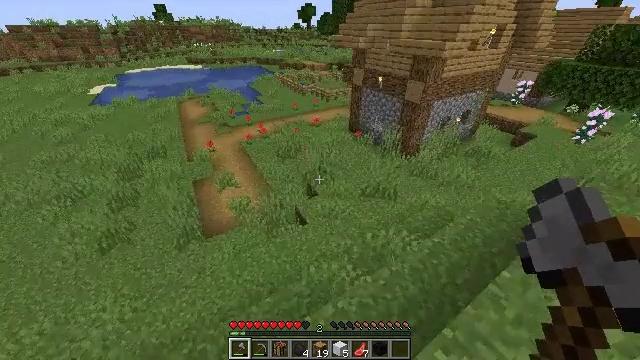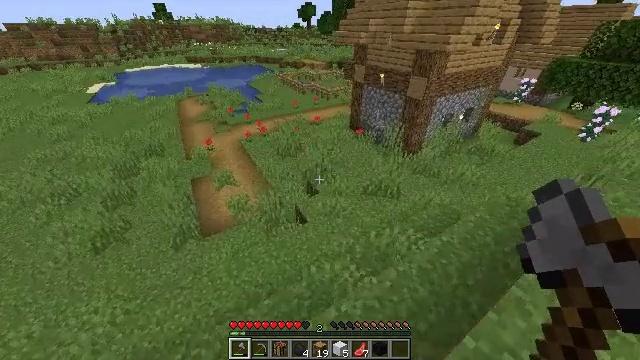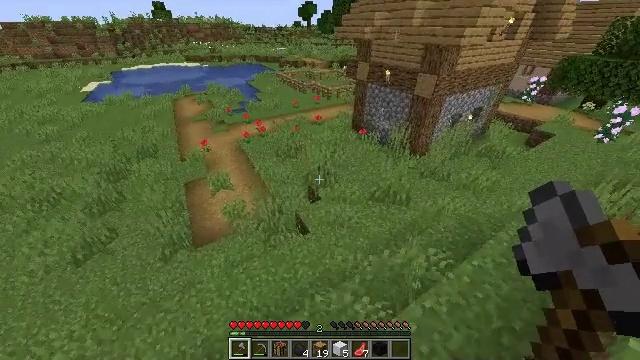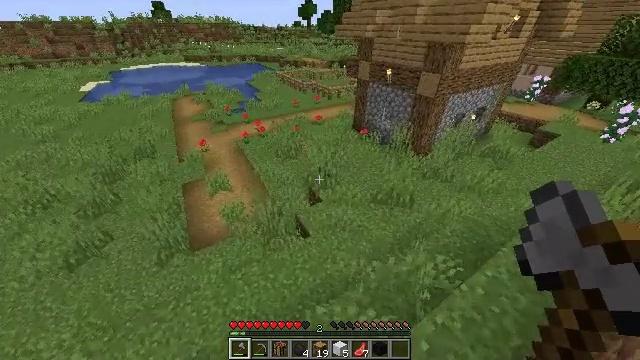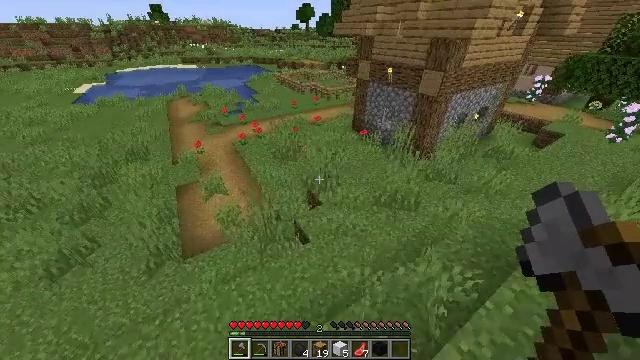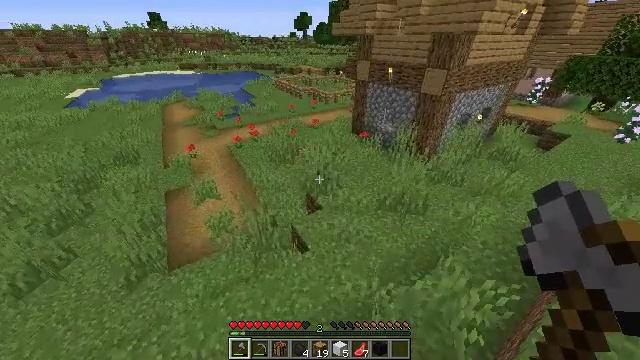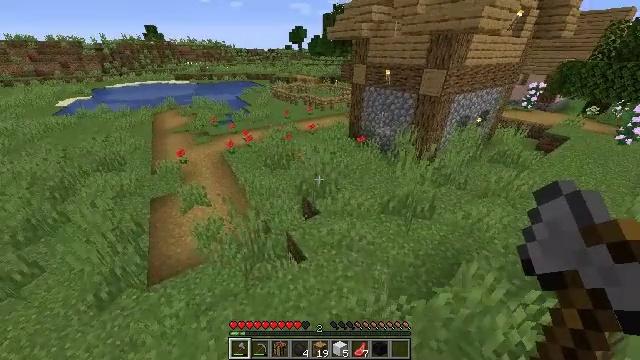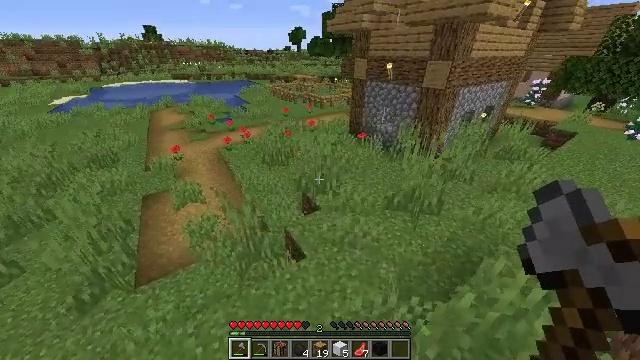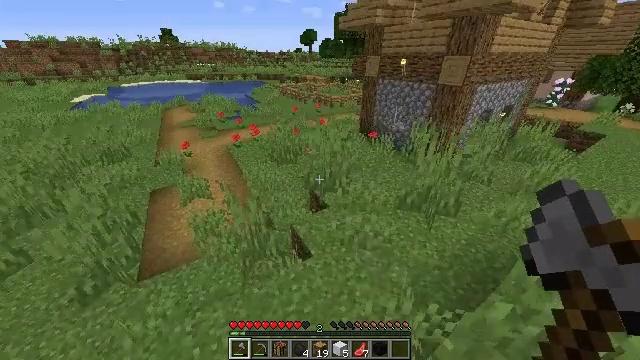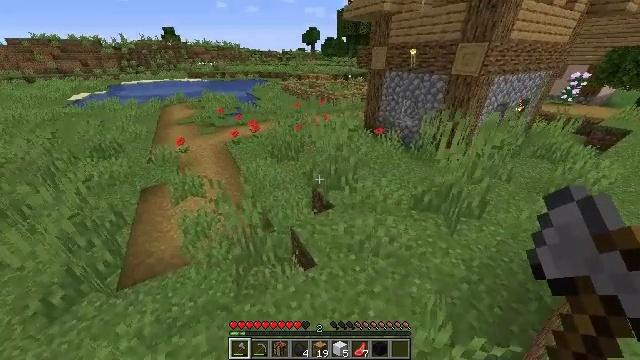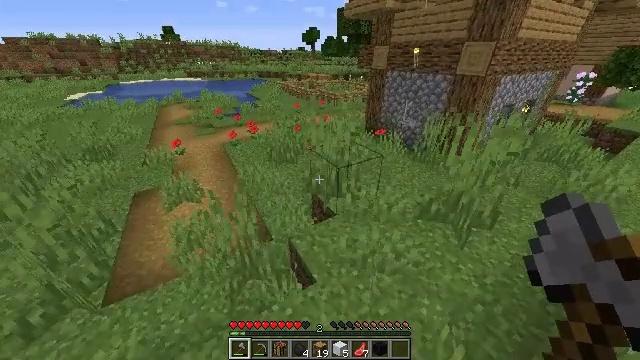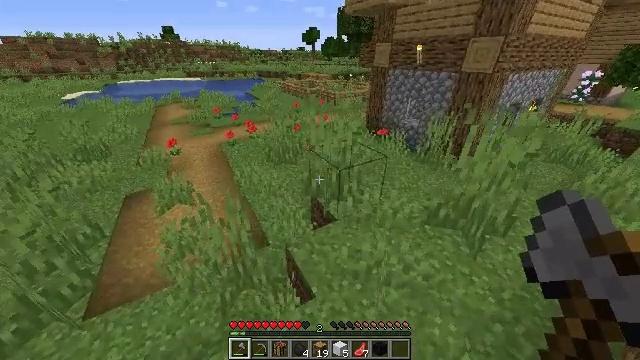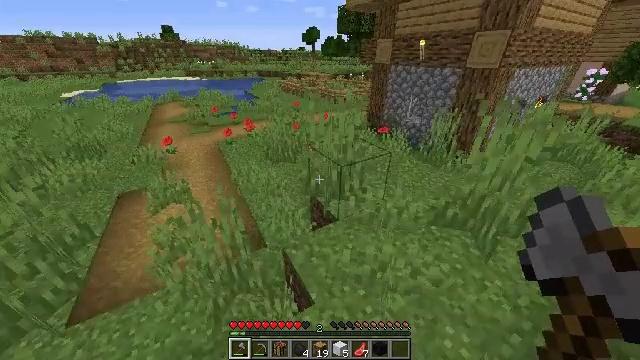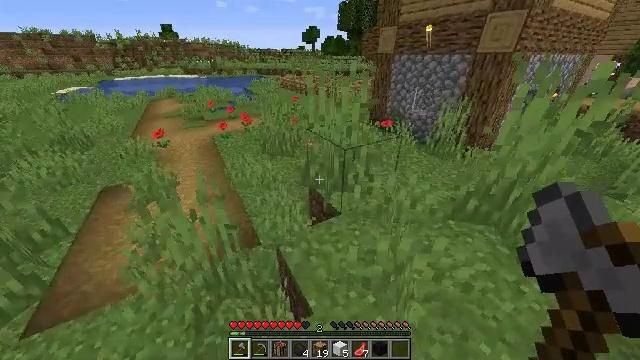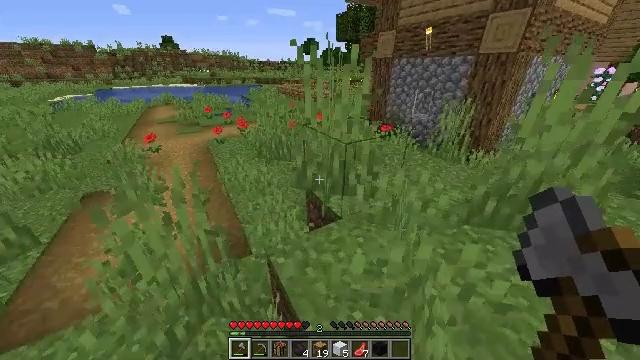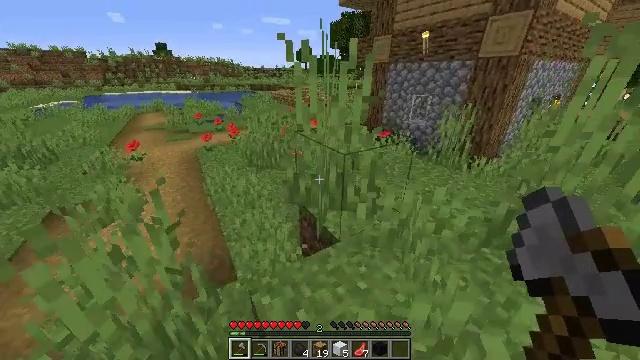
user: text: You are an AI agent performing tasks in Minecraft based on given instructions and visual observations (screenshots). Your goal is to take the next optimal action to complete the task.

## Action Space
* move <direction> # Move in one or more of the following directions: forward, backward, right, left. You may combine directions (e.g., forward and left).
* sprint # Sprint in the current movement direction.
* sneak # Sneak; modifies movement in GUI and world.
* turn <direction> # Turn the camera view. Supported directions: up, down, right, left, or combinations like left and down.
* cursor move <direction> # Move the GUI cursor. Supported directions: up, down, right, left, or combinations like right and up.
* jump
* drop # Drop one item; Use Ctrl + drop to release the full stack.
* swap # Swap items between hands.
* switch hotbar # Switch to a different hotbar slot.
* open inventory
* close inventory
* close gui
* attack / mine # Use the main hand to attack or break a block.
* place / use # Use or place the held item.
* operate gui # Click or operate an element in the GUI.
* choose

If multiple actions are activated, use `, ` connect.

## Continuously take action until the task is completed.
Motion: motion action
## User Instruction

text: Attack the bookshelf to recycle it.
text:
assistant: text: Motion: move forward, sprint
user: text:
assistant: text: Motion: move forward, sprint
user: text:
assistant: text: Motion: move forward, sprint
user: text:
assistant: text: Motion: move forward, sprint
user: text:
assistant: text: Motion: move forward, sprint, turn up
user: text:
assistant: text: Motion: move forward, sprint, turn right and up
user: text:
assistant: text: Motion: move forward, sprint
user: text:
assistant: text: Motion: move forward, sprint, turn left
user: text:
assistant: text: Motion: move forward, sprint
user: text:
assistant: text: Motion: move forward, sprint
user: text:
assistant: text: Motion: move forward, sprint
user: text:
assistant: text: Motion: move forward, sprint
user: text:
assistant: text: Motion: move forward, sprint
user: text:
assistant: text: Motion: move forward, sprint, turn up
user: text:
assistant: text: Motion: move forward, sprint, turn right and up
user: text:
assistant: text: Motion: move forward, sprint, turn up
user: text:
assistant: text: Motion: move forward, sprint, turn up
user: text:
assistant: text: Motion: move forward, sprint, turn up, jump
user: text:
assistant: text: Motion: move forward, sprint, jump
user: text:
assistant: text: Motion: move forward, sprint, jump
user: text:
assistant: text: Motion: move forward, sprint, jump
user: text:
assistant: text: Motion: move forward, sprint, jump
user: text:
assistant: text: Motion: move forward, sprint, turn right and up, jump
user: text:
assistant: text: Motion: move forward, sprint, turn right and up
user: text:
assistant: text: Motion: move forward, sprint
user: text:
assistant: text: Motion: move forward, sprint
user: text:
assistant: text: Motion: move forward, sprint
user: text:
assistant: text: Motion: move forward, sprint, jump
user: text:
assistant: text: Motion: move forward, sprint, jump
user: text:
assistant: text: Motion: move forward, sprint, jump